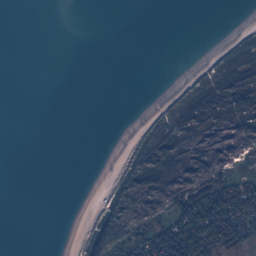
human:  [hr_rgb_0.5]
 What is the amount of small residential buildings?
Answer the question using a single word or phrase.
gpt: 358

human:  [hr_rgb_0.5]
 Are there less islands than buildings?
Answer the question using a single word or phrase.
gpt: yes

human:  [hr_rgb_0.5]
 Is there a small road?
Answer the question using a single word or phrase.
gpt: yes

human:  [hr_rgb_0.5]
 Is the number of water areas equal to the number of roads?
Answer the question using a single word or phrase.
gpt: no

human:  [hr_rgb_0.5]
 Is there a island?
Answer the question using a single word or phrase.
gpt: yes

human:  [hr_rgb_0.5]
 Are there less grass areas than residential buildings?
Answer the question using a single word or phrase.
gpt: yes

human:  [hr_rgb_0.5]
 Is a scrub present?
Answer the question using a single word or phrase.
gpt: yes

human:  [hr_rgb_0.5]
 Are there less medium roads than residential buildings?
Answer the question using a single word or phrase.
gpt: yes

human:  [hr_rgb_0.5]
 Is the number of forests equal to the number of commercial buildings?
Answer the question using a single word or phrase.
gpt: no

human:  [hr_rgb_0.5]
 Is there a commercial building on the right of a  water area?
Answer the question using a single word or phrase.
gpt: yes

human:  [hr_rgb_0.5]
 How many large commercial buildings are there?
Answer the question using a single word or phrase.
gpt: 0

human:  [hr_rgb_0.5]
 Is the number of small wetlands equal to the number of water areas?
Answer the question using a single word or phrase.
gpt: no

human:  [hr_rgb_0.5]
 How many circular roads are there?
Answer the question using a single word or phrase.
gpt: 0

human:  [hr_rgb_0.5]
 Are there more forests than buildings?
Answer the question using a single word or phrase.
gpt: no

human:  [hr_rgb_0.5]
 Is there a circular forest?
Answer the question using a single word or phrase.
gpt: no

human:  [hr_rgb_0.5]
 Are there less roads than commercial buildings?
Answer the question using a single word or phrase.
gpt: no

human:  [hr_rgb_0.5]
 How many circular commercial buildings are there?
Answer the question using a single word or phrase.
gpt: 0

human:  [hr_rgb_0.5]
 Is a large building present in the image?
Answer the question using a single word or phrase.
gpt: yes

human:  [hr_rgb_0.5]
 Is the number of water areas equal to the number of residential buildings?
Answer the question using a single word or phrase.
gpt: no

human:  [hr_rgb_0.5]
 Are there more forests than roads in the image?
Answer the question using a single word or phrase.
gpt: yes

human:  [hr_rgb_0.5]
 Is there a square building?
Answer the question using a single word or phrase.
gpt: no

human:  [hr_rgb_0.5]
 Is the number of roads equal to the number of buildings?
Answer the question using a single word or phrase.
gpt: no

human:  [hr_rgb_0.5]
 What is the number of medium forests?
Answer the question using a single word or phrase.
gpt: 21

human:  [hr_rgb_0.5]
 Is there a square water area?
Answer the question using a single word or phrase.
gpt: yes

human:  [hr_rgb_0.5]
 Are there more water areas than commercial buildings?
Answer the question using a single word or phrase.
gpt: yes

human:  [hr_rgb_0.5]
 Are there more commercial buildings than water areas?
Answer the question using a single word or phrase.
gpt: no

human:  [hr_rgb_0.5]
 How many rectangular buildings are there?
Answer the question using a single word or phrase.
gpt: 131

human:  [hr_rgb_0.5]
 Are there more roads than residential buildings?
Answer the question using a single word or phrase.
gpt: no

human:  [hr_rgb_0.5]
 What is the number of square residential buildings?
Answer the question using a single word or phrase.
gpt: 0

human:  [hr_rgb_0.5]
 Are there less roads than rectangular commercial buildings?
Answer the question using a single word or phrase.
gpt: no

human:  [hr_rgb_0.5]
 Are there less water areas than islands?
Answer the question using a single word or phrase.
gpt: no

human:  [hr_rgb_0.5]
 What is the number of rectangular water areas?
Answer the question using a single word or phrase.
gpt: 1

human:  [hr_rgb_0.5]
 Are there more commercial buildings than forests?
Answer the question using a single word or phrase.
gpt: no

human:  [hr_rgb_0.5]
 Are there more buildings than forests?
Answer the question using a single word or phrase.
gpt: yes

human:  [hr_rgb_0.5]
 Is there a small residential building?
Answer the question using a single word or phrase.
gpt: yes

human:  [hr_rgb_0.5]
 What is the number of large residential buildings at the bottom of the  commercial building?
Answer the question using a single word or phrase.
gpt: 0